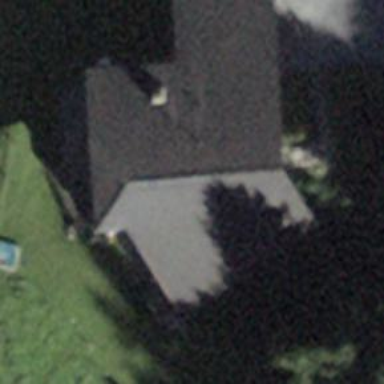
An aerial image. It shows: Building with tiled roof.